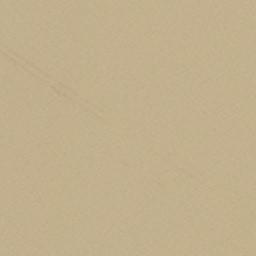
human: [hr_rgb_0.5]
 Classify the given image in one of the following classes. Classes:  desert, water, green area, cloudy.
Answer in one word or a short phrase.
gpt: desert